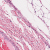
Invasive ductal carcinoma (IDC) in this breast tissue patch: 0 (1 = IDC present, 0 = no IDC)